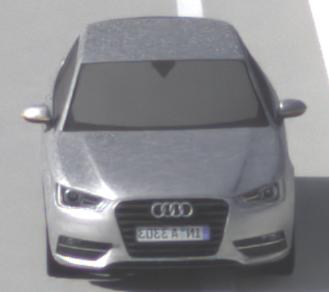
Make: Audi
Model: A3 1.2 TFSI
Detailed model: A3 (8V)
Model produced from: 2013/02
Model produced until: 2014/05
Doors: 3
Color: white
Road condition: dry road
Daytime: morning or afternoon
Contrast: medium contrast